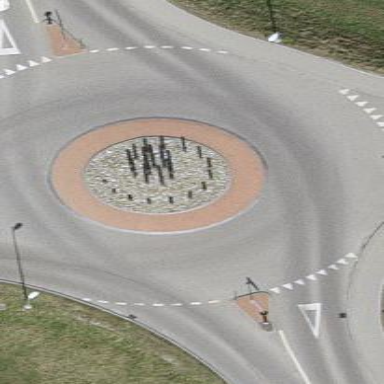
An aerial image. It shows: Secondary road with asphalt surface leading to roundabout.